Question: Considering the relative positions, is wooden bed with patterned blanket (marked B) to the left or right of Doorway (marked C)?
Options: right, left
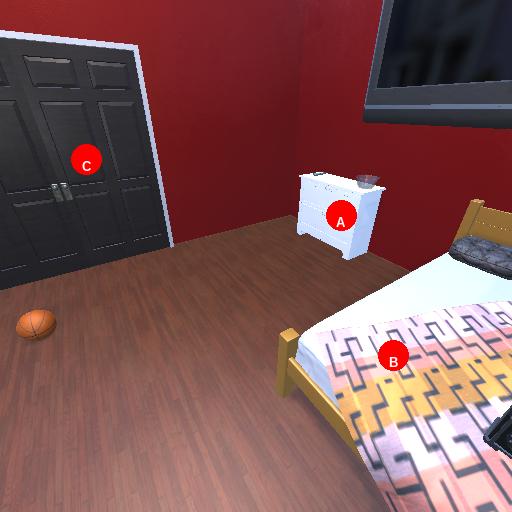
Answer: right